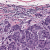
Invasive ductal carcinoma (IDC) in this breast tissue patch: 1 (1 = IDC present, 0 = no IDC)